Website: slack
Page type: billing-address
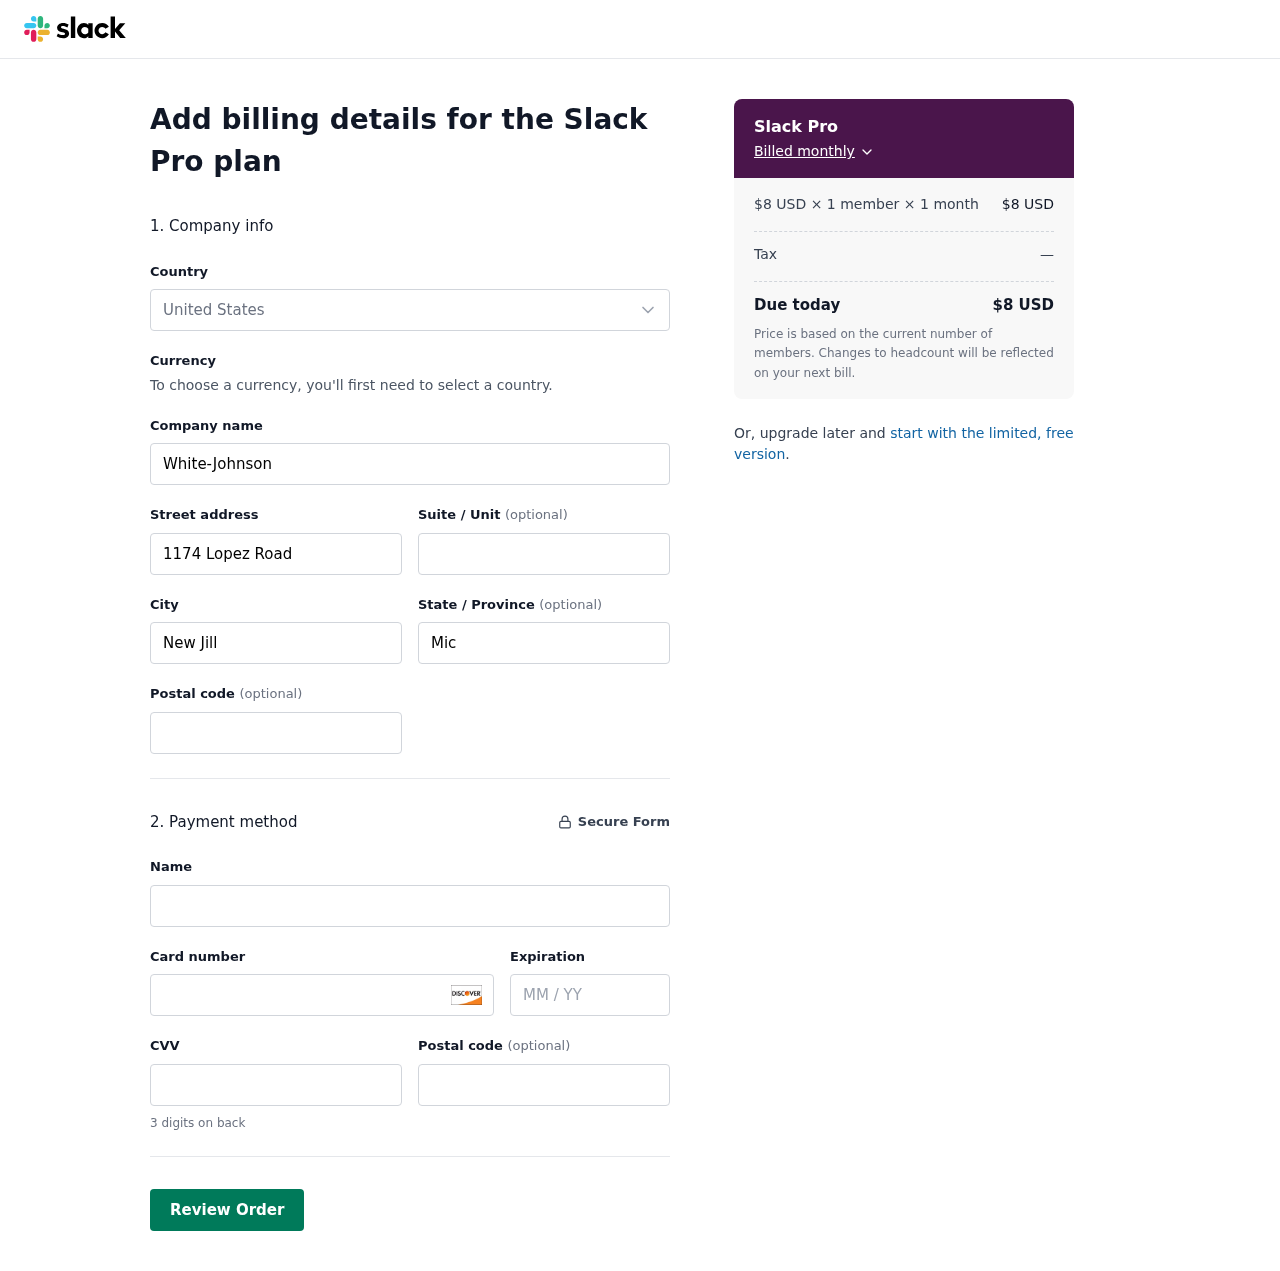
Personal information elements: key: PII_CARD_CVV
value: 952
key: PII_CARD_EXPIRY
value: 03/29
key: PII_CARD_NUMBER
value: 6526 7494 2221 6600
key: PII_CITY
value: New Jill
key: PII_COMPANY
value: White-Johnson
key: PII_COUNTRY
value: United States
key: PII_FULLNAME
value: Amanda Anderson
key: PII_POSTCODE
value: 71133
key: PII_STATE
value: Michigan
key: PII_STREET
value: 1174 Lopez Road
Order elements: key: ORDER_PLAN_PRICE
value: $8 USD
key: ORDER_NUM_MEMBERS
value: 1 member
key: ORDER_NUM_MONTHS
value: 1 month
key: ORDER_SUBTOTAL
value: $8 USD
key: ORDER_TAX
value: —
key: ORDER_TOTAL
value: $8 USD